Question: How to customize UITabBarController to have something like this:

In its normal state, it just looks like a normal UItabbar control with a more button (the area enclosed in red rectangle). When users click more button the second row is shown up like in the image.
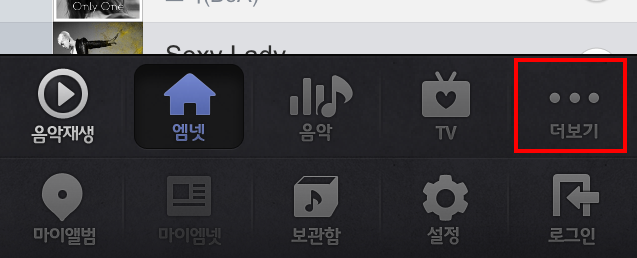
Answer: Take a look at <URL>. I haven't used it but it should suit your needs.